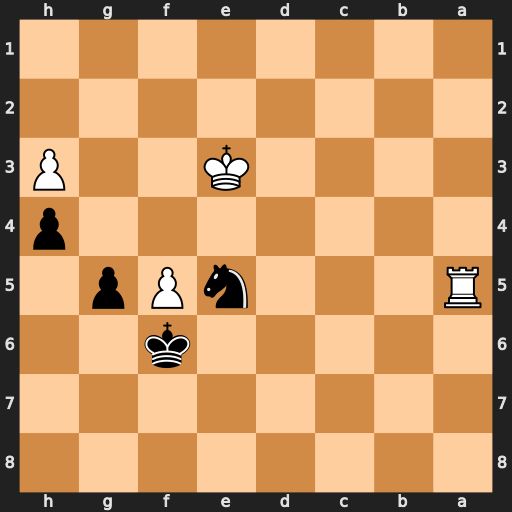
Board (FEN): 8/8/5k2/R3nPp1/7p/4K2P/8/8
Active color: b
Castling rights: -
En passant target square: -
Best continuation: Nc4+ Ke4 Nxa5